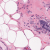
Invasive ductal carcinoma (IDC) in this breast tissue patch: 0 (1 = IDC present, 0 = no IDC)